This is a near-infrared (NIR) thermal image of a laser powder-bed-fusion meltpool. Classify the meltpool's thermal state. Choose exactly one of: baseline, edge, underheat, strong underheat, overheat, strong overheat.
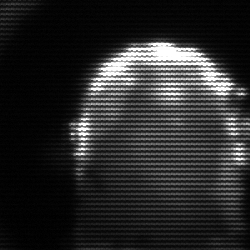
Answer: baseline